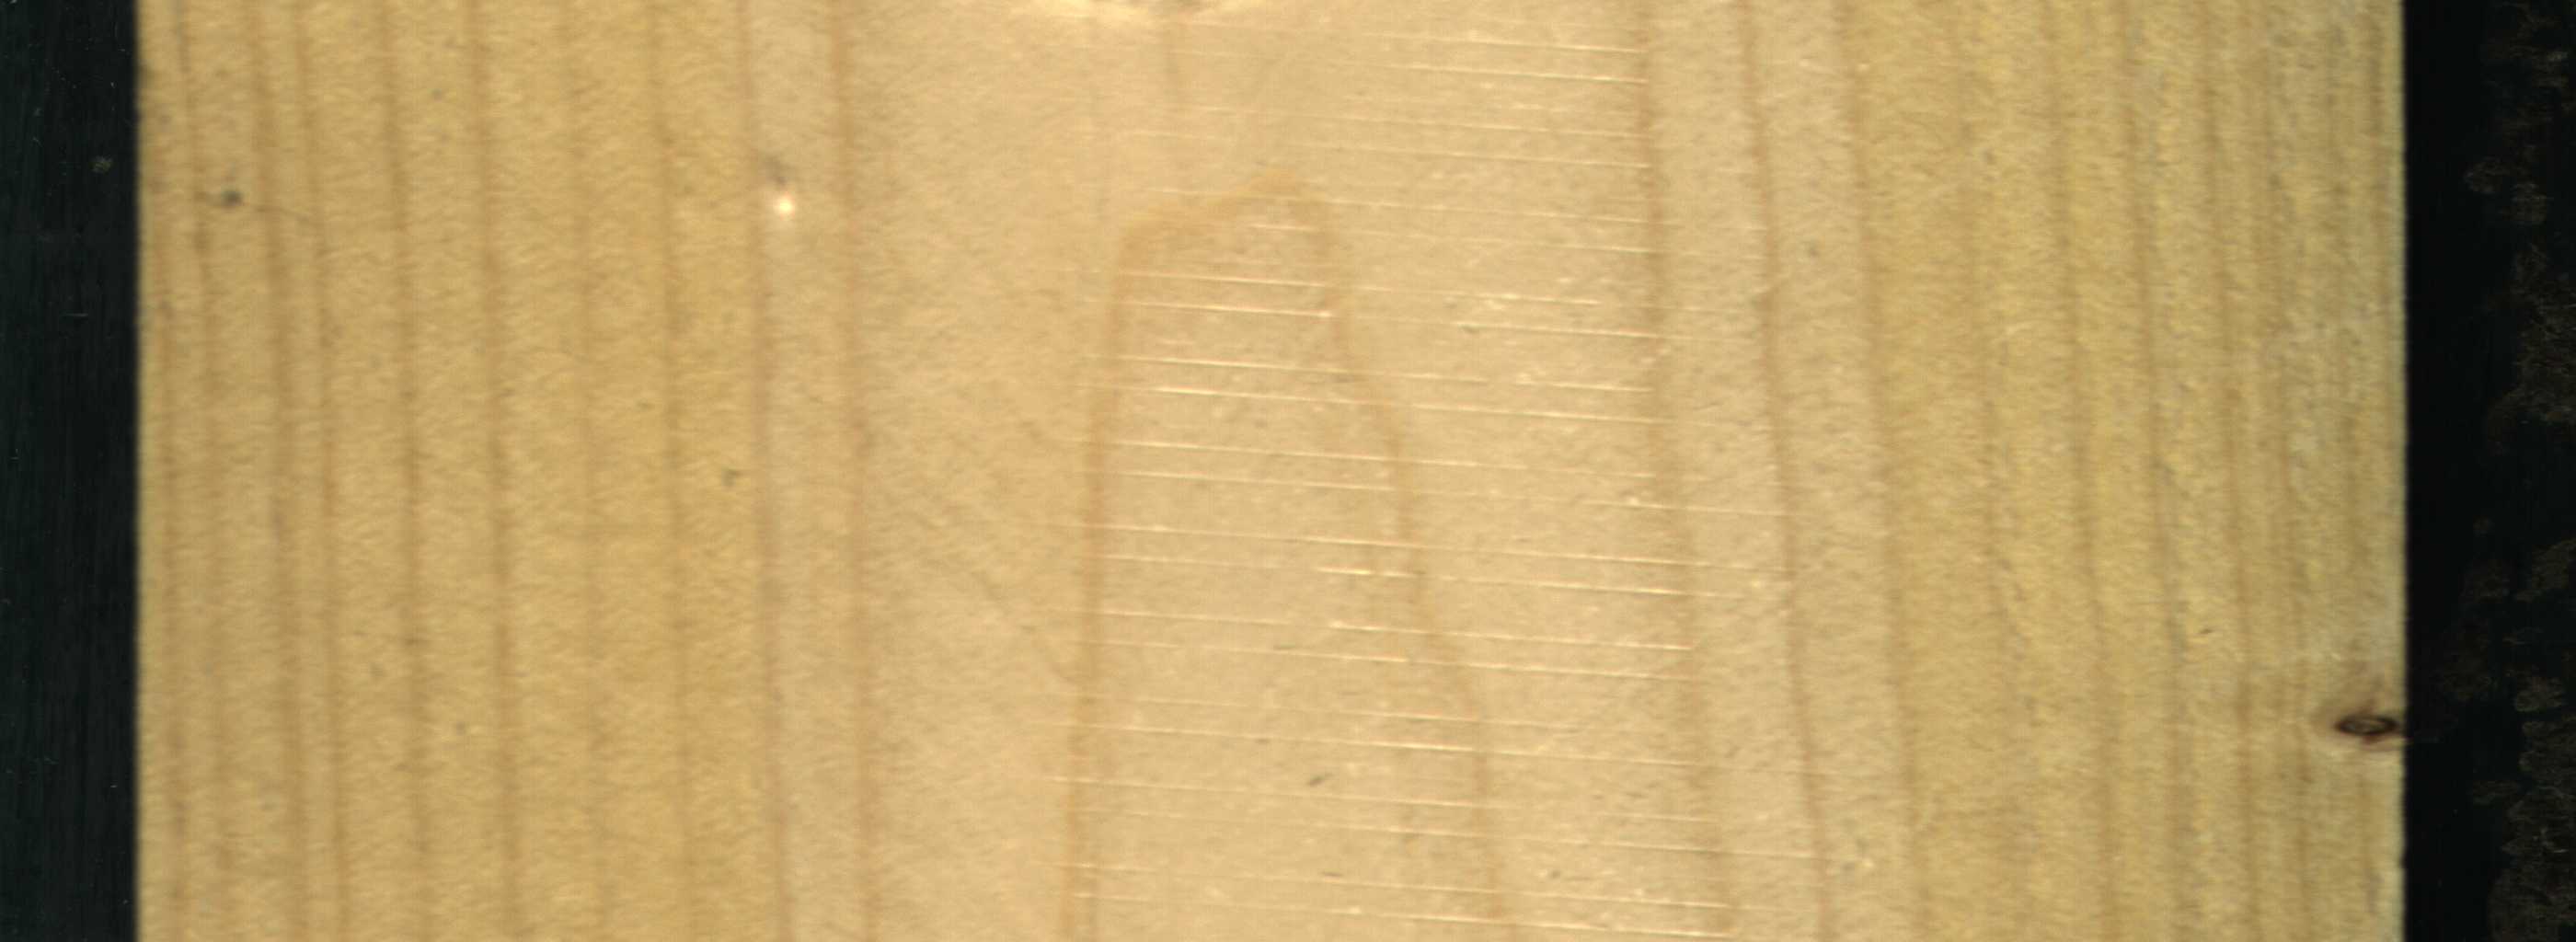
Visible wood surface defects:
Dead_Knot